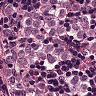
Metastatic tissue present: yes